Question: I was given a project to make a basic C# IPv4 address program on Windows Forms application. We are to have 5 text boxes (4 for each octet, one multiline textbox under for displaying the IP and class). In order to display the IP in the multiline textbox, I would need to first validate the numbers in all 4 textboxes (meaning all mumbers must be >= 0 and <= 255) I know there is a IPAddress.TryParse code you can use, but I am not sure how I can apply it to the 4 textboxes. Help would be very much appreciated! :)

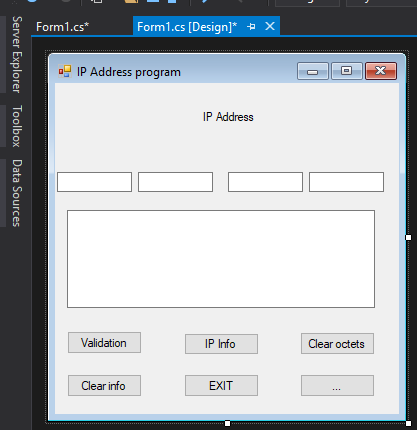
Answer: In your question you write "WPF" but your screenshot is clearly a Windows Forms application so I will provide an answer for Windows Forms. However, it can easily be modified to work with WPF.
While you can validate each text box individually the interesting part of your question is how validation can be done across multiple controls. When doing validation you have to decide how the app should behave when the input is both invalid and valid. A simple and good way is to update the visual state based on the validity of the input. E.g., a button can only be clicked when the entire input is valid. This avoids the situation where the input is invalid, the user clicks the button and then gets an error that has to be dismissed. To further refine this you can provide hints in the UI about why something isn't valid.
Based on your screenshot my guess is that you want to provide some information about the result of the validation in the large text box. You can create method to update the contents of this text box based on the contents of the other text boxes. Instead of updating the large text box this method could also enable and disable buttons etc. for a more realistic scenario.
'''
private void UpdateVisualState()
{
var ipString = $"{textBox1.Text}.{textBox2.Text}.{textBox3.Text}.{textBox4.Text}";
infoTextBox.Text = IPAddress.TryParse(ipString, out var address)
? address.ToString()
: "(Invalid IP address)";
}
'''
This method will take the text in 'textBox1' to 'textBox4', create an IP address from this, parse this IP address and update 'infoTextBox' with either the parsed IP address or a text that indicates that the IP address is invalid.
Now all you have to do is to call this method every time the text in each of the IP address octet text boxes change:
'''
private void textBox1_TextChanged(object sender, EventArgs e)
{
UpdateVisualState();
}
'''
Do the same for the remaining three text boxes with IP address octets.
This a very simple way to validate the entire state of a form and as your user interface and validation rules become more complex you may find that it doesn't scale so well. However, to get started this if fine.
To learn about more advanced ways to do validation you can read <URL>.